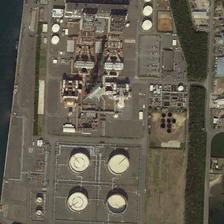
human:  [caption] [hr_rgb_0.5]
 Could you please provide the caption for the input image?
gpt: many storage tanks are in a factory near a river .

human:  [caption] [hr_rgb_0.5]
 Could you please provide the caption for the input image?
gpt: many storage tanks are in a factory near a river .

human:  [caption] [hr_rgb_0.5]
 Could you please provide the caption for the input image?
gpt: many storage tanks are in a factory near a river .

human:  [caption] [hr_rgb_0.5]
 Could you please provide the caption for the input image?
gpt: many storage tanks are in a factory near a river .

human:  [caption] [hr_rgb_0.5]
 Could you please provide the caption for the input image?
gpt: many storage tanks are in a factory near a river .